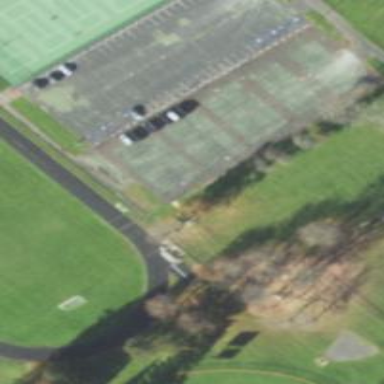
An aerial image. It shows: Basketball court on leisure land pitch.